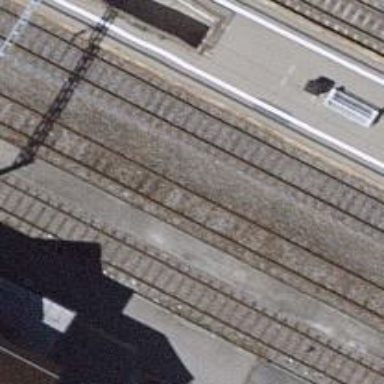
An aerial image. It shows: Railway stop with public transport stop position.